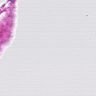
Metastatic tissue present: no